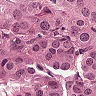
Metastatic tissue present: yes